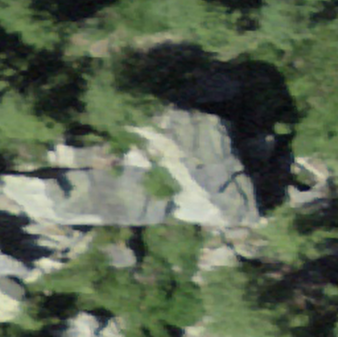
Label: bouldering_area